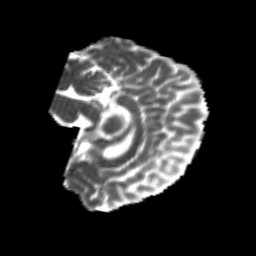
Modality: MD
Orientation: sagittal
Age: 21
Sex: female
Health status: healthy
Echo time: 0.074 s